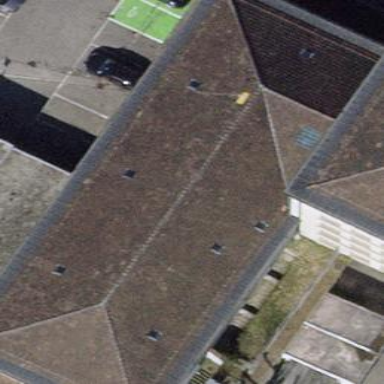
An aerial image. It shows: School building.